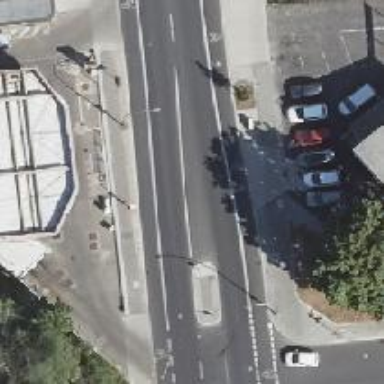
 and there is parking lane on the right side."